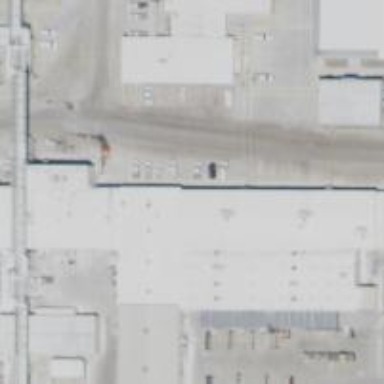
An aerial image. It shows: Industrial building.